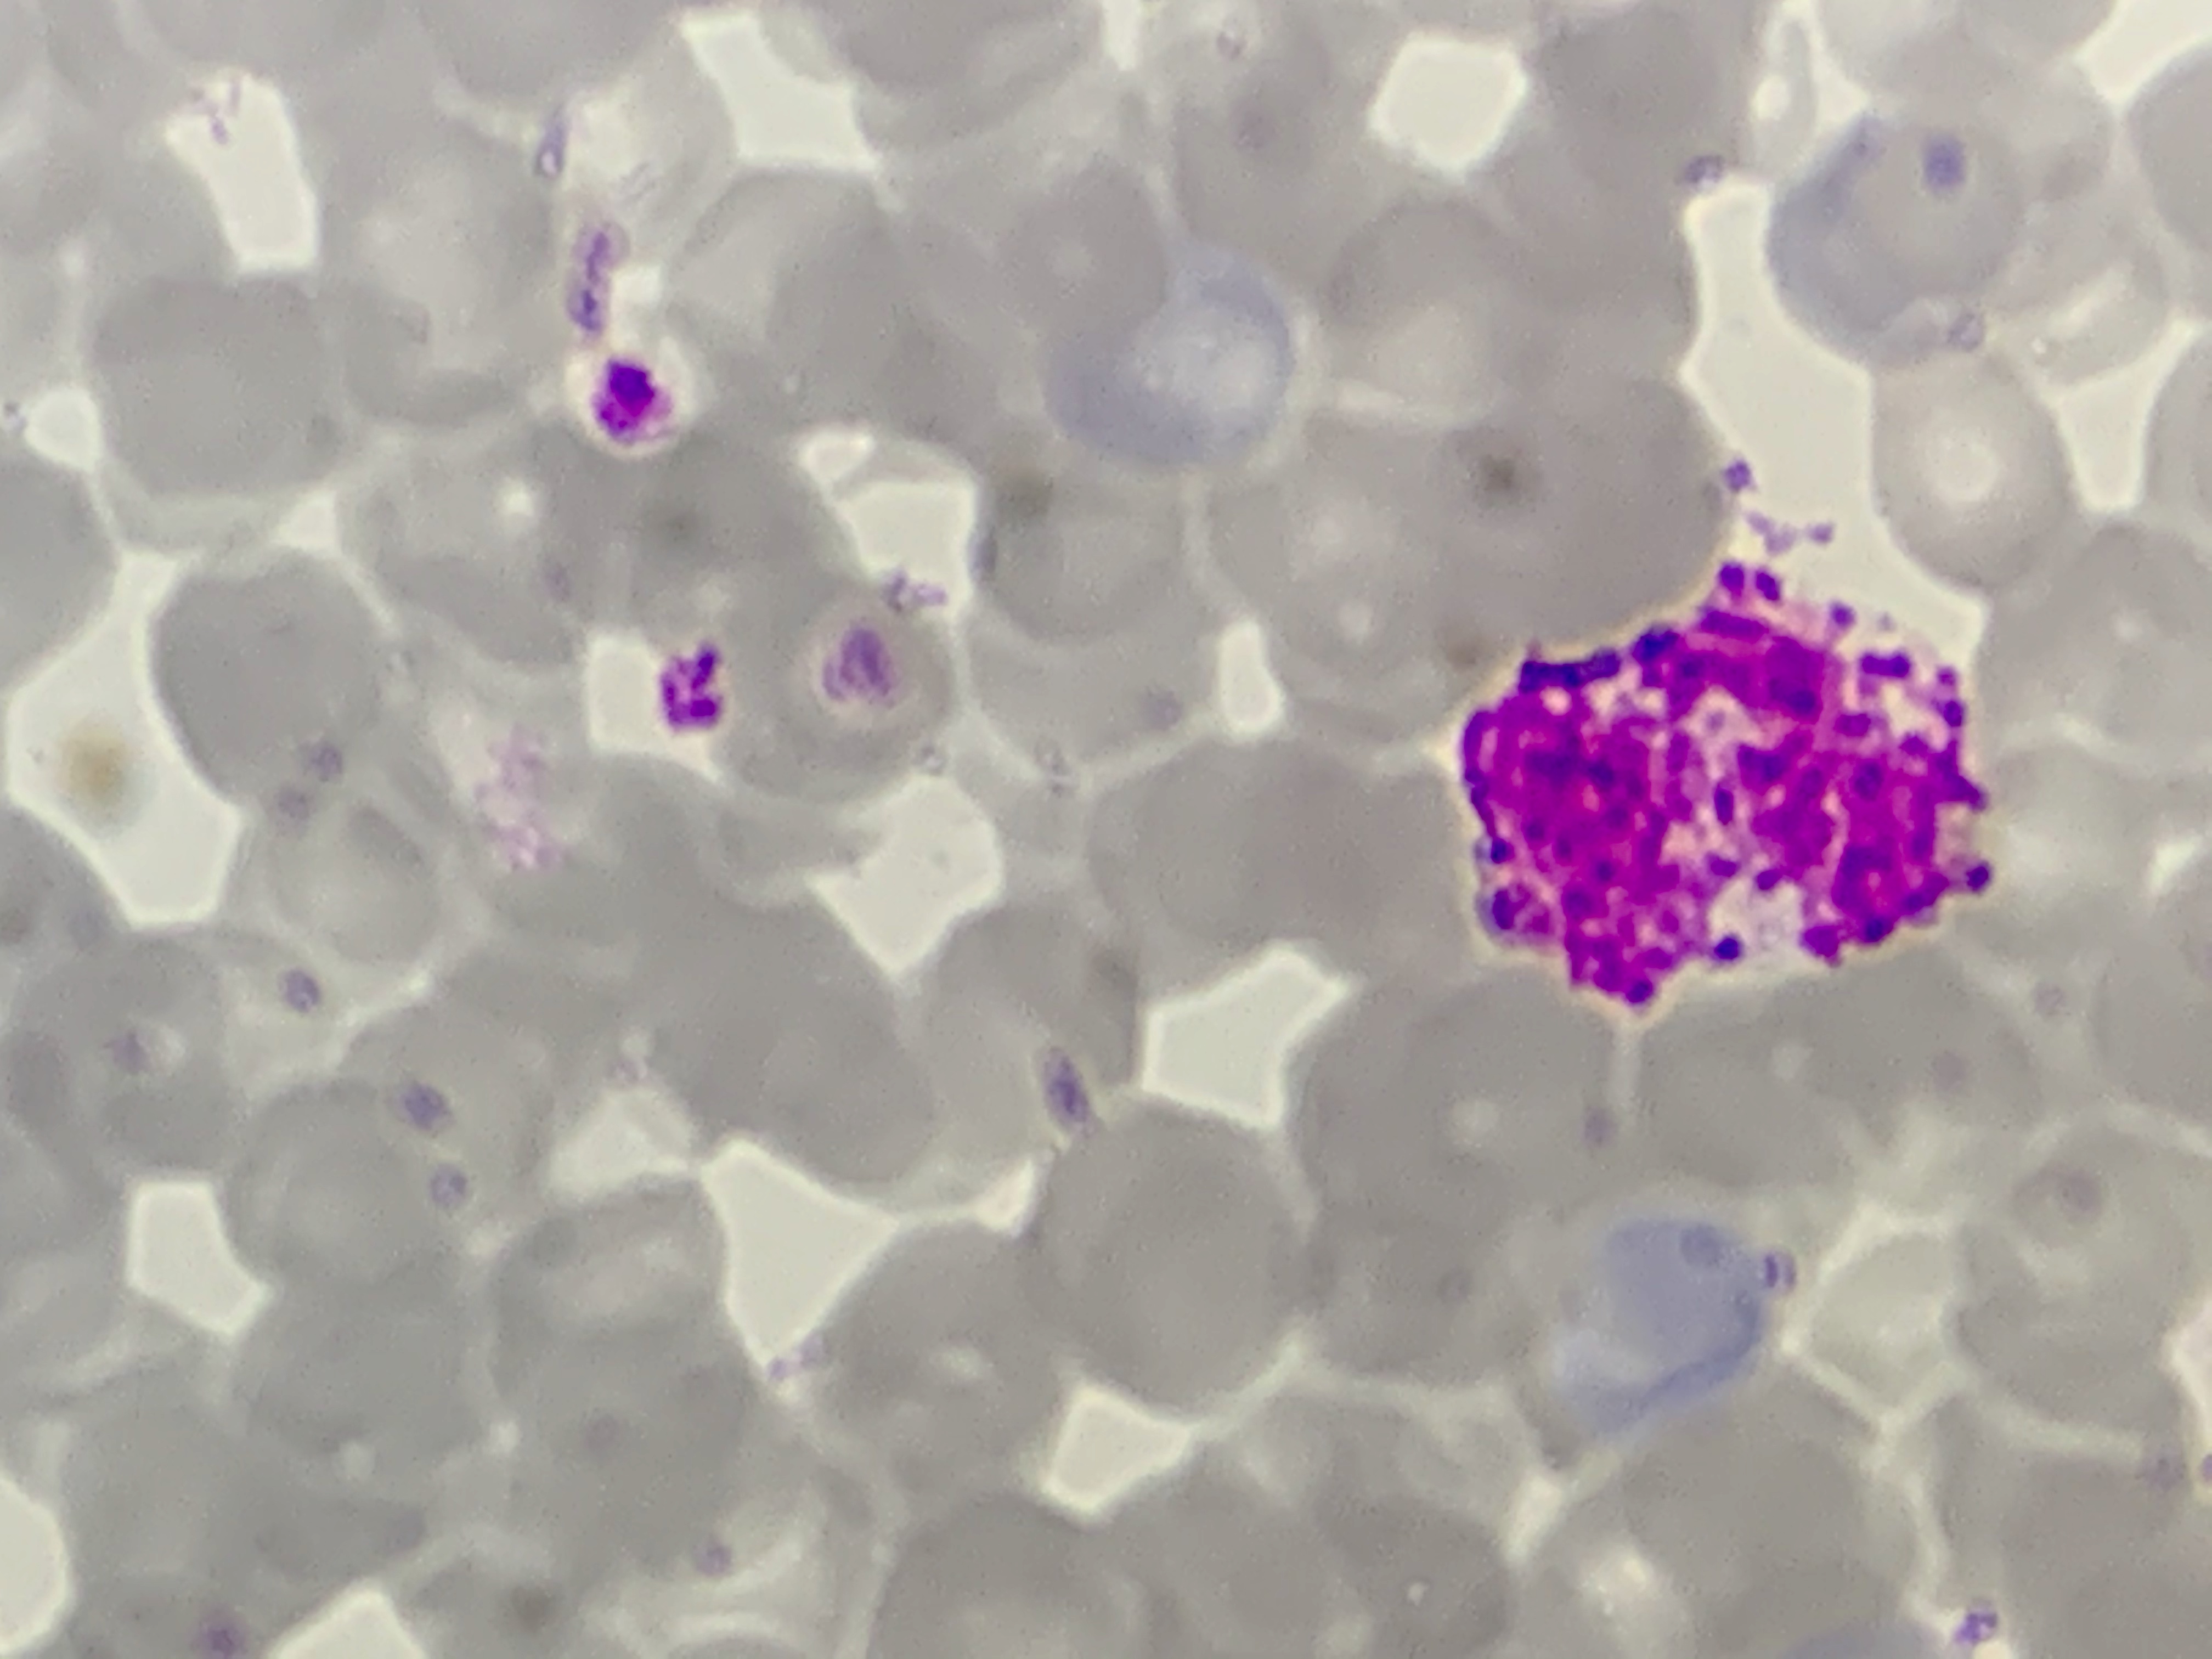
Cell type: BASOPHILS